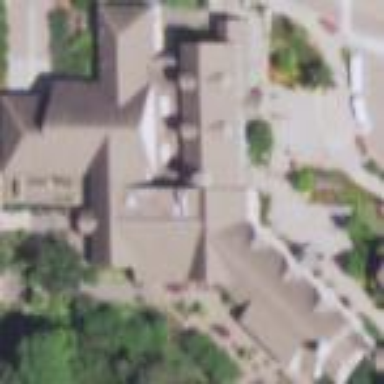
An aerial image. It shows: Public building.